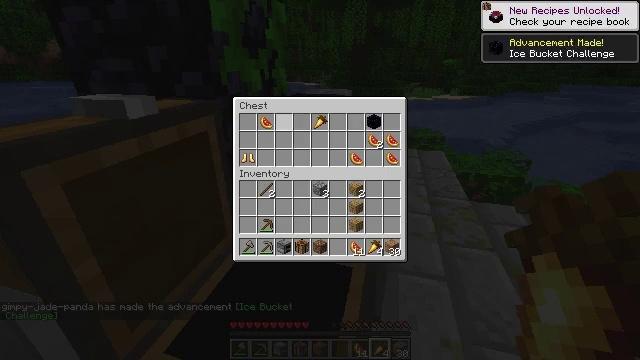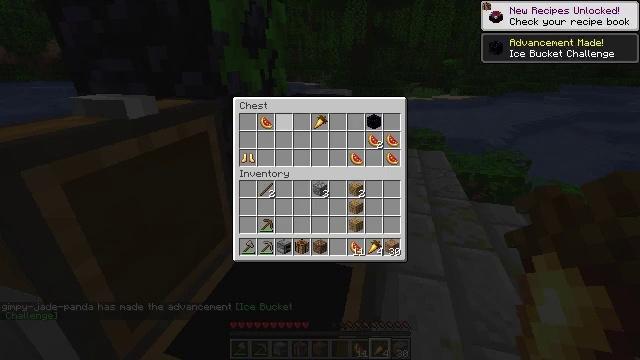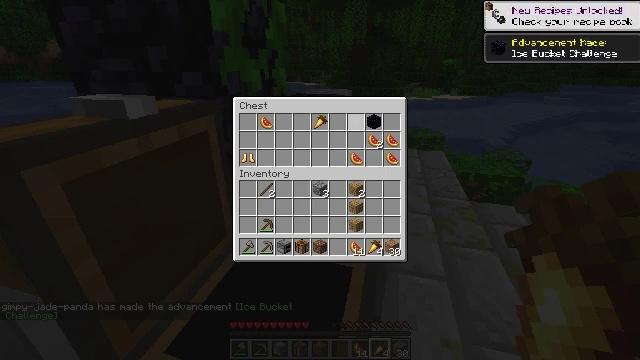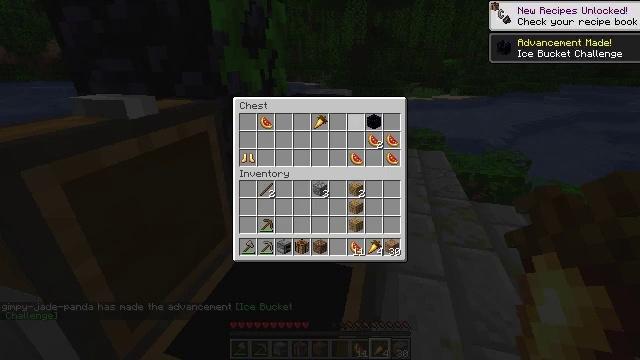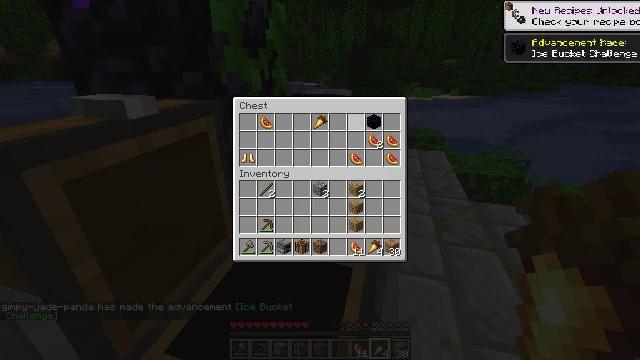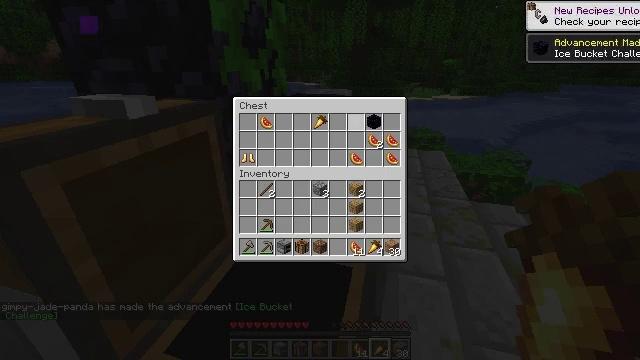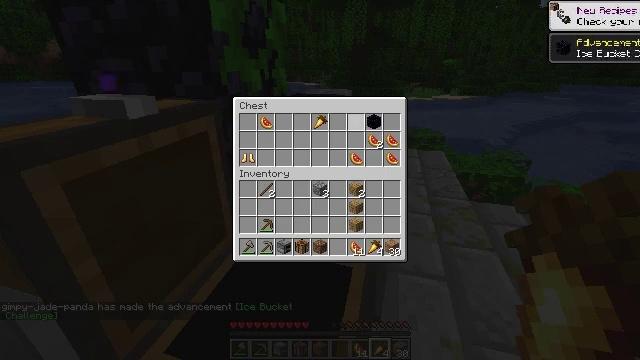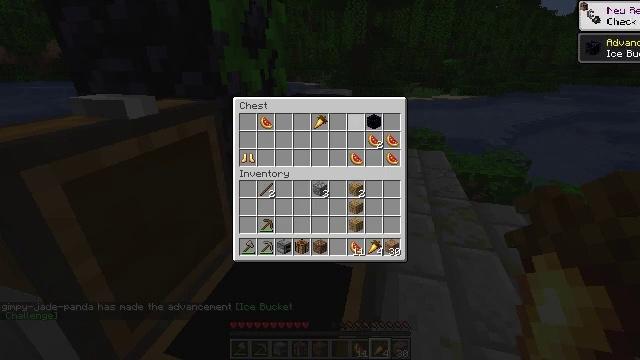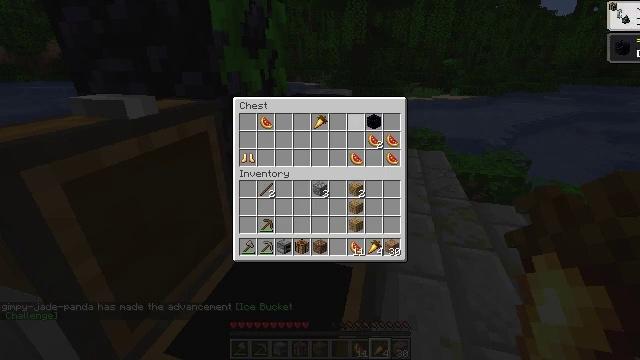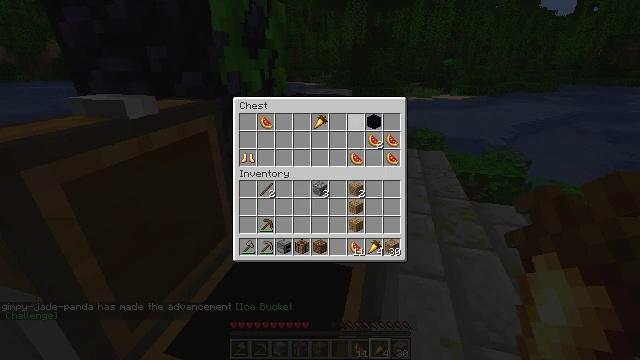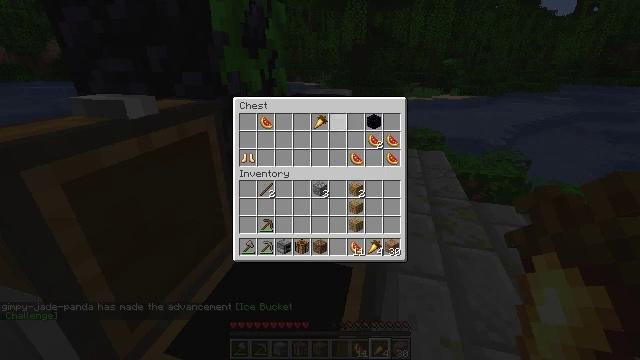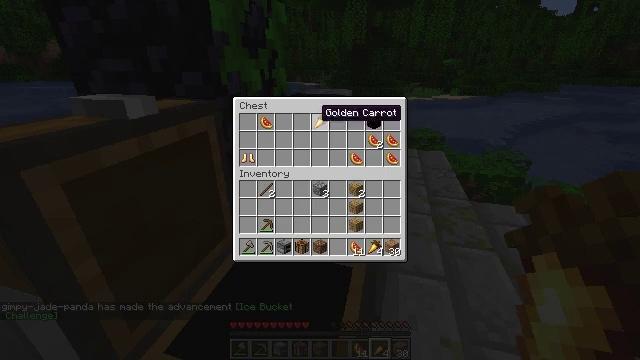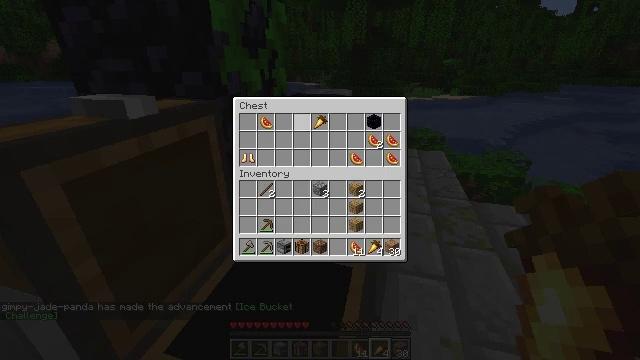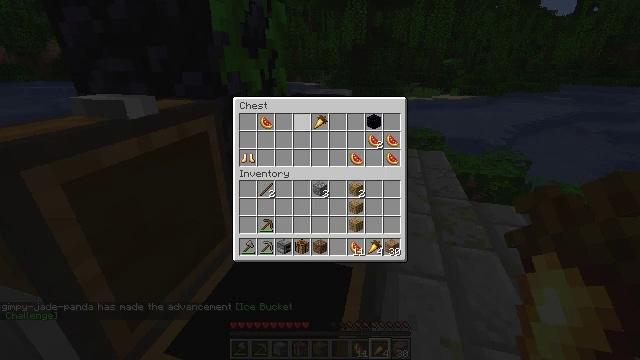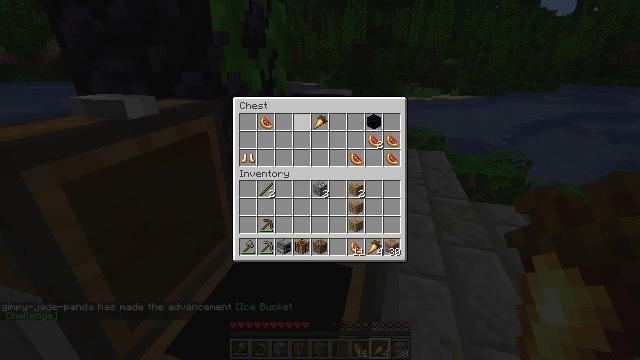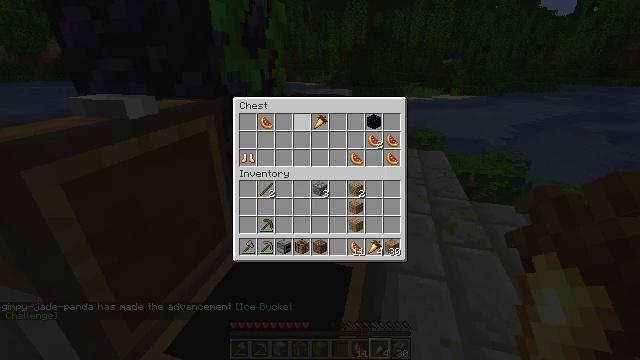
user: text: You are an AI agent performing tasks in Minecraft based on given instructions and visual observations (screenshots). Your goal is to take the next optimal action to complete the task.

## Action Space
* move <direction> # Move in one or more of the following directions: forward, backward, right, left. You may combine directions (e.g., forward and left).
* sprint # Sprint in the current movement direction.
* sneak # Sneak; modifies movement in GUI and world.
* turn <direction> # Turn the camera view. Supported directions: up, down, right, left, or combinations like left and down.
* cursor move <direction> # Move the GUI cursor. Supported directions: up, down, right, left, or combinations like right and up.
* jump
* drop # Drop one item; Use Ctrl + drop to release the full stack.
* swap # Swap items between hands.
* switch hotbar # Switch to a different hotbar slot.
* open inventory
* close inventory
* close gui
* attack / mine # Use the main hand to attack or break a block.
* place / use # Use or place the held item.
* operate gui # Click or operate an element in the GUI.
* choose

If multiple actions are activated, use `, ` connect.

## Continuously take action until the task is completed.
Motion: motion action
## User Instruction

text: Harvest melon from the farm.
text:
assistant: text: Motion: sneak, operate gui, open gui
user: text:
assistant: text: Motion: sneak, cursor move right and up, operate gui
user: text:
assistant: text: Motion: no_op
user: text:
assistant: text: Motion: no_op
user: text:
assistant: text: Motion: no_op
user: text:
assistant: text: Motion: no_op
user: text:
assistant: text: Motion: no_op
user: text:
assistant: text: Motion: no_op
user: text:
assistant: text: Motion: no_op
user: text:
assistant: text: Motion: cursor move left
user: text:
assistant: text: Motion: cursor move left
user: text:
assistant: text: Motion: no_op
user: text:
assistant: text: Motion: operate gui
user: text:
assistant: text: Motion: operate gui
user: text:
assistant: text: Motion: no_op
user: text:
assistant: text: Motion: sneak, cursor move left
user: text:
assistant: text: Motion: sneak
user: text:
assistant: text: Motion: sneak
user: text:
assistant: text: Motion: sneak, cursor move left
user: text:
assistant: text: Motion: sneak
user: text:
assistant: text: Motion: sneak
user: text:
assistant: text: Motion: sneak
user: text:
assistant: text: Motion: sneak, operate gui
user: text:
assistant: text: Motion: sneak, operate gui
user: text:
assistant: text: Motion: sneak, operate gui
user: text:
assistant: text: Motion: sneak, operate gui
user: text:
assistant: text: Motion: sneak, operate gui
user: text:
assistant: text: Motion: sneak, operate gui
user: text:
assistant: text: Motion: sneak, cursor move left and down
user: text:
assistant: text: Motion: sneak, cursor move left and down